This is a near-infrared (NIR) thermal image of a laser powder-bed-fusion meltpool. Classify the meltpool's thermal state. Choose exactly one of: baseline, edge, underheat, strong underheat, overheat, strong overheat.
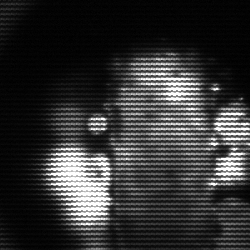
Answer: strong underheat